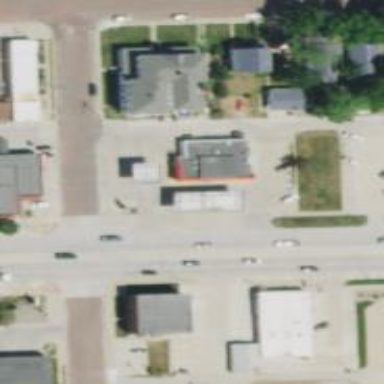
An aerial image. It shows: Convenience shop.